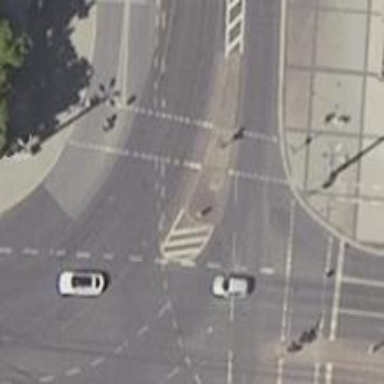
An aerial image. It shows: Road with traffic signals for signaling.